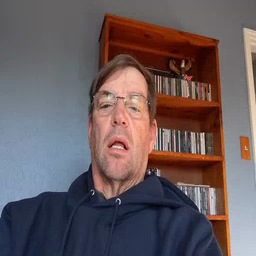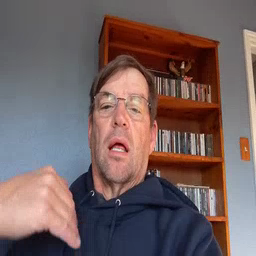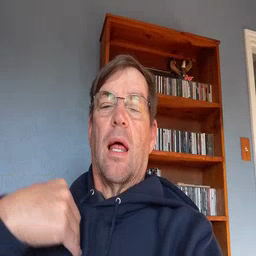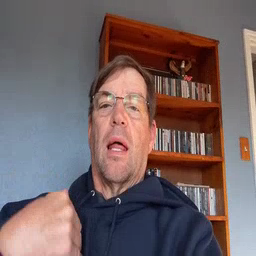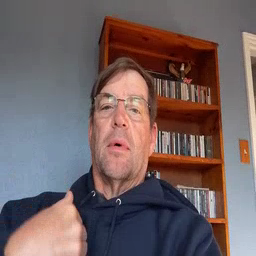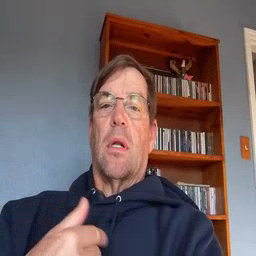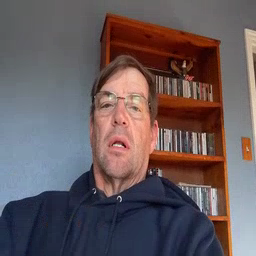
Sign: animal